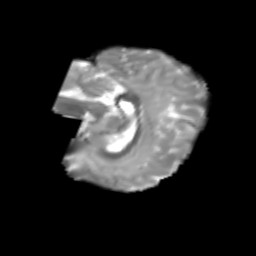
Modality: T2w
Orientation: sagittal
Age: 6
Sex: female
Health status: healthy